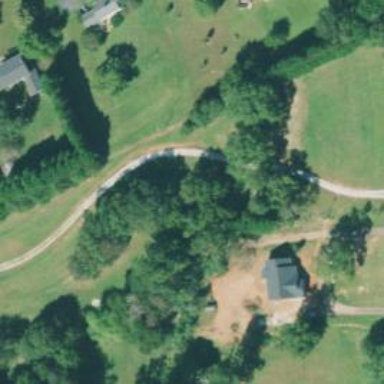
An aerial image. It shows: Driveway leading to service road.